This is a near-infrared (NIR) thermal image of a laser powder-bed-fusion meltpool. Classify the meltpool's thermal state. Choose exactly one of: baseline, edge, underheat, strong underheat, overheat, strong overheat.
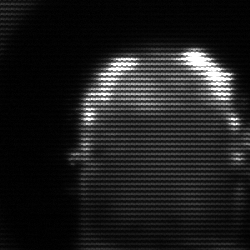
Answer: baseline